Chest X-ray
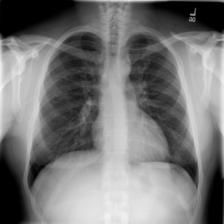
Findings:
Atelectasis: negative
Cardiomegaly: negative
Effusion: negative
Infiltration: positive
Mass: negative
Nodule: positive
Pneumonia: negative
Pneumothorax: negative
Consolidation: negative
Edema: negative
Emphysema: negative
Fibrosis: negative
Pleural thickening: negative
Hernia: negative